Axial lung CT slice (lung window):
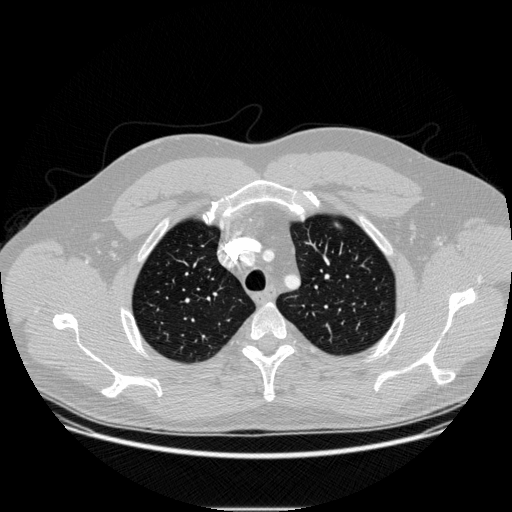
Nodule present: no